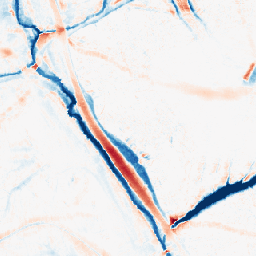
Category: morphological
Decomposition family: morphological_ellipse
Decomposition parameters: operation: average
width: 20
height: 20
Upsampling method: nearest
Upsampling parameters: scale: 8
Upsampling scale: 8